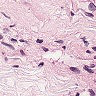
Metastatic tissue present: no